Interaction volume radius: 5 \u00c5
Interaction volume height: 45 \u00c5
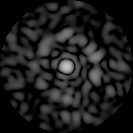
Disorder parameter: 0.8305